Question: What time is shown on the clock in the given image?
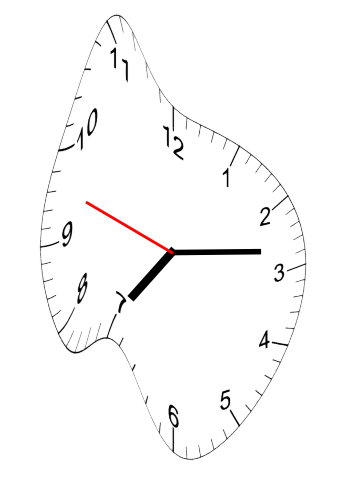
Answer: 07:13:48